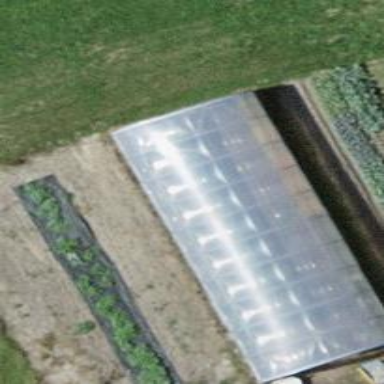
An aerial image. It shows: Greenhouse.